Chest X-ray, PA view. Patient: 47 years old, sex M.
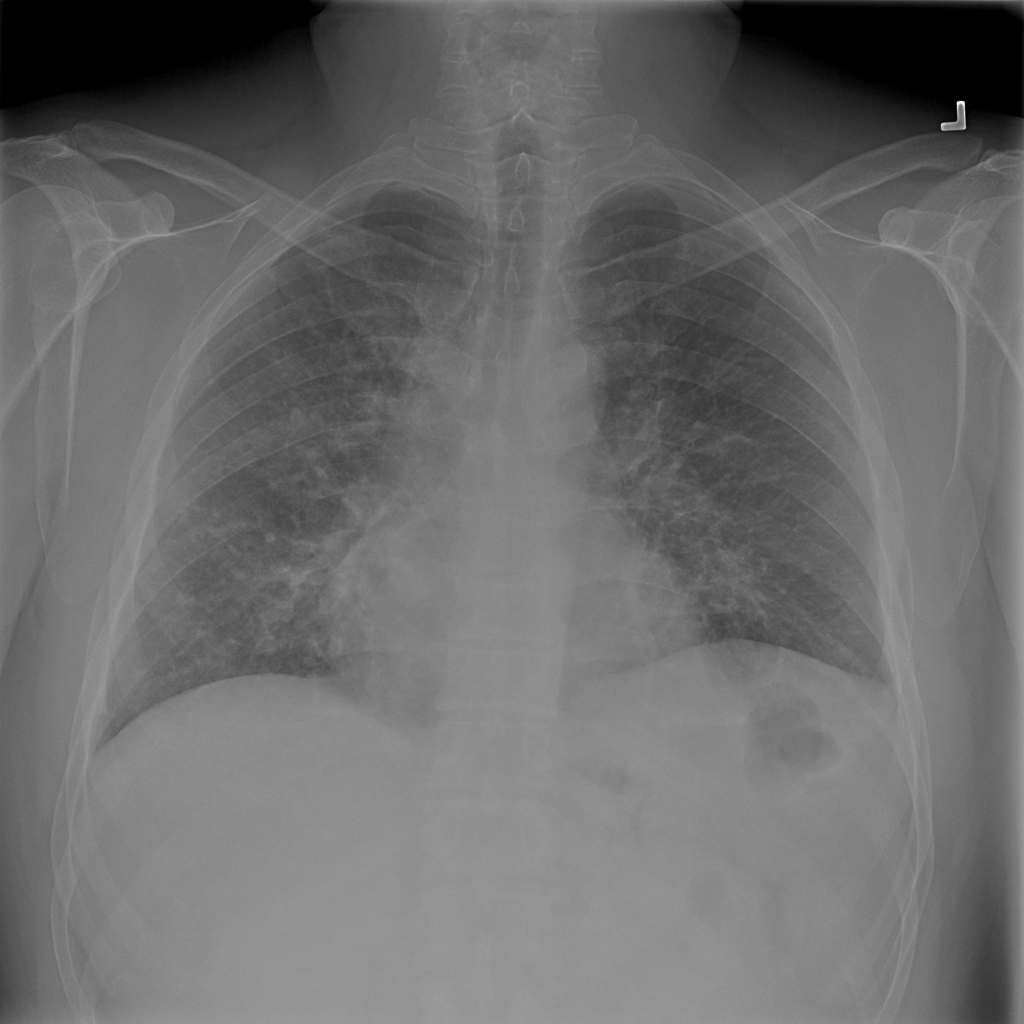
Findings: Infiltration, Nodule